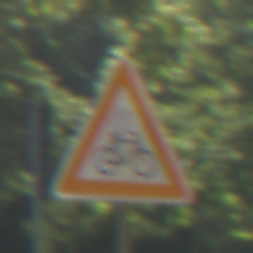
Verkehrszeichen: RadverkehrLinks
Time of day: Midday
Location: Outdoor (RoadRail)
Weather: Clear
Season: NotSpecified
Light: Natural